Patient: sex M, age 69
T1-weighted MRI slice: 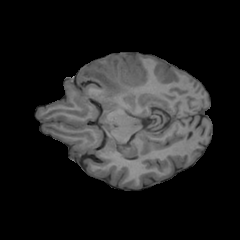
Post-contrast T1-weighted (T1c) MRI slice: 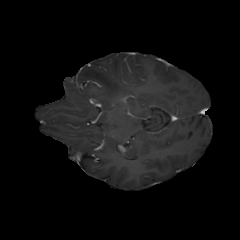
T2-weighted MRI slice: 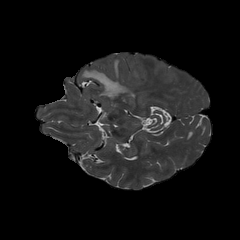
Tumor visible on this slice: yes
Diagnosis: Glioblastoma, IDH-wildtype
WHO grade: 4